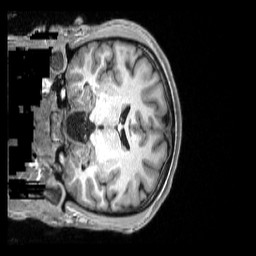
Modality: T1w
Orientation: coronal
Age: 16
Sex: male
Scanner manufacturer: siemens
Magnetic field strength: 3 T
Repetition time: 2.53 s
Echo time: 0.00174 s